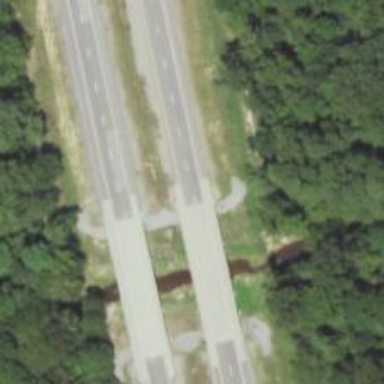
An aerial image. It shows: Beam bridge carrying trunk highway.